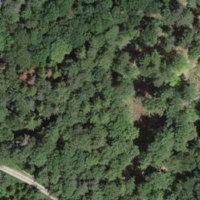
EUNIS habitat code: 41
Species observed at this site:
Platanthera bifolia